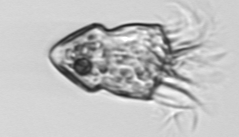
Label: Strombidium_inclinatum